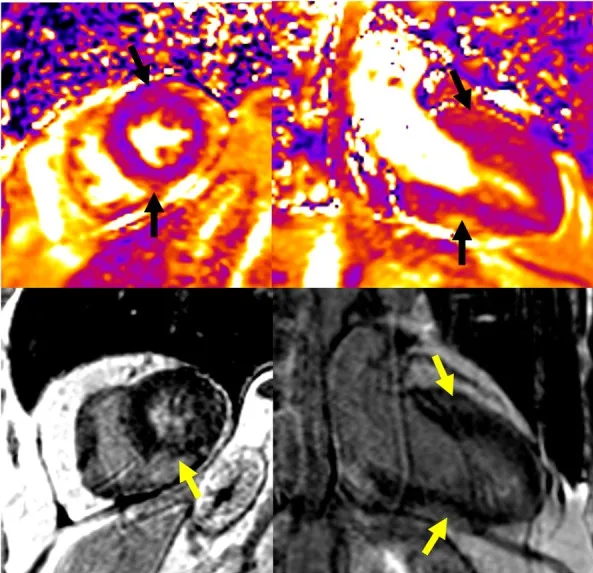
Cardiac MRI from Case 1: T2 maps (top row) demonstrate patchy focal areas of myocardial edema in the anterior wall and inferior wall (black arrows). Late gadolinium enhancement (LGE) images (bottom row) demonstrate patchy focal areas of scar (yellow arrows). These findings are consistent with myocarditis.
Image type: radiology (mri)